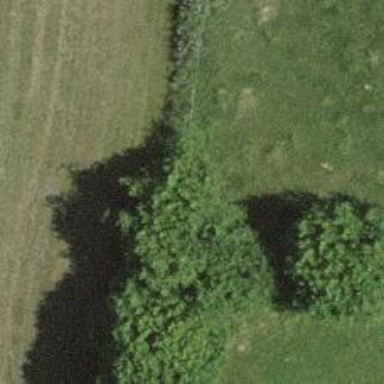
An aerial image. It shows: Row of trees in natural setting.